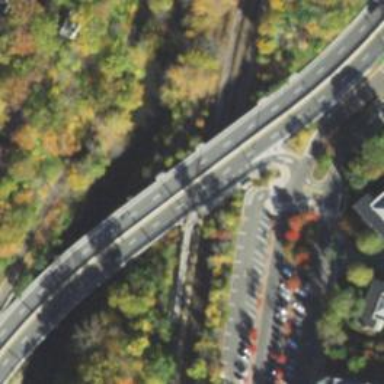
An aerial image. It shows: Motorway junction.